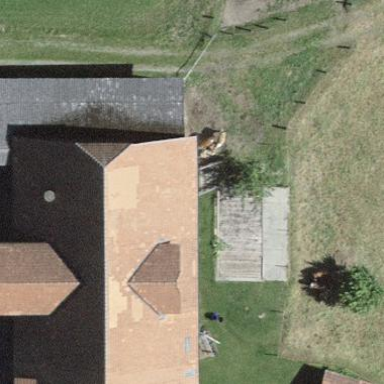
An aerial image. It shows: Farm building.